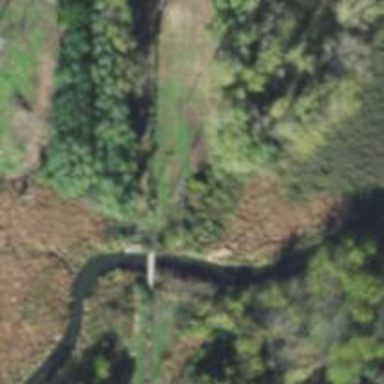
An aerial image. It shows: Bridge supported by abutments.